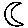
Label: moon